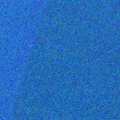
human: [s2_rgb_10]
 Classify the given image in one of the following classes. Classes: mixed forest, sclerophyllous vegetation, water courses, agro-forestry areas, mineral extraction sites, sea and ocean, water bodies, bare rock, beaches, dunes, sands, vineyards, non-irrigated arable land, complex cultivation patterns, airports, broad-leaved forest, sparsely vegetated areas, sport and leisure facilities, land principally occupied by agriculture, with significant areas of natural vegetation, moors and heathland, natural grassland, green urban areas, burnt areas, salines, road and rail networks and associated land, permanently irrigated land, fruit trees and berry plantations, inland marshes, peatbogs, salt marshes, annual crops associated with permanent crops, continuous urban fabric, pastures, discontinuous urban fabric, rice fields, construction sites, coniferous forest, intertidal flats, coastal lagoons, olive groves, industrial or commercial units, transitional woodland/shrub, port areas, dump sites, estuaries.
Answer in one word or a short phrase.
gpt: sea and ocean